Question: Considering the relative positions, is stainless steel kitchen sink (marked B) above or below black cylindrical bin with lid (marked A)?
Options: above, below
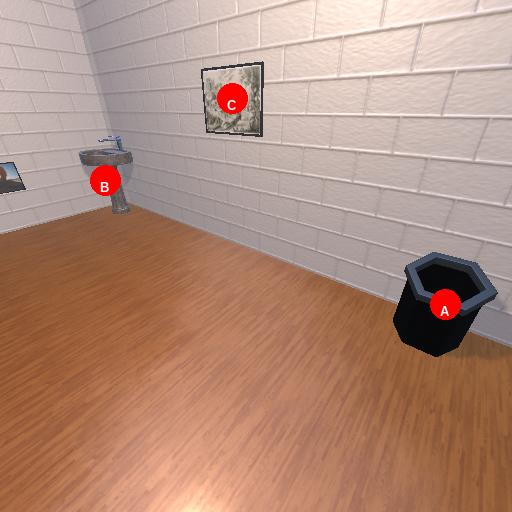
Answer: above